A time-domain vibration trace from a rotating-machine test bench is shown. Classify the rotor condition as one of: normal, misalignment, unbalance, looseness.
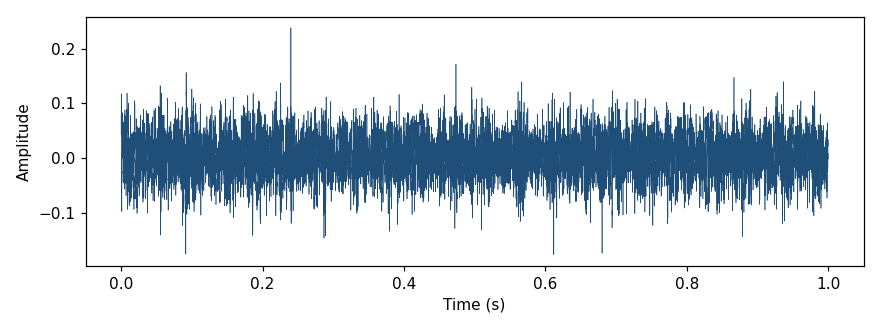
Answer: misalignment